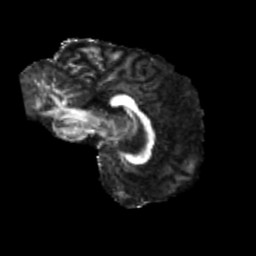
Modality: FA
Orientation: sagittal
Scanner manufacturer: siemens
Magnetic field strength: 3 T
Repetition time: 4 s
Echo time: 0.0594 s